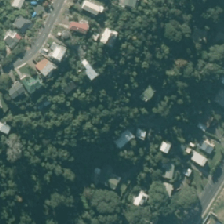
Land cover: broadleaved_indigenous_hardwood